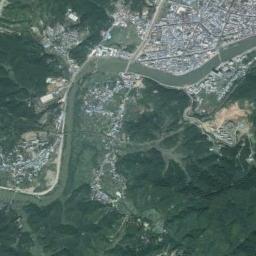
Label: river